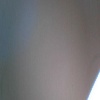
Label: space